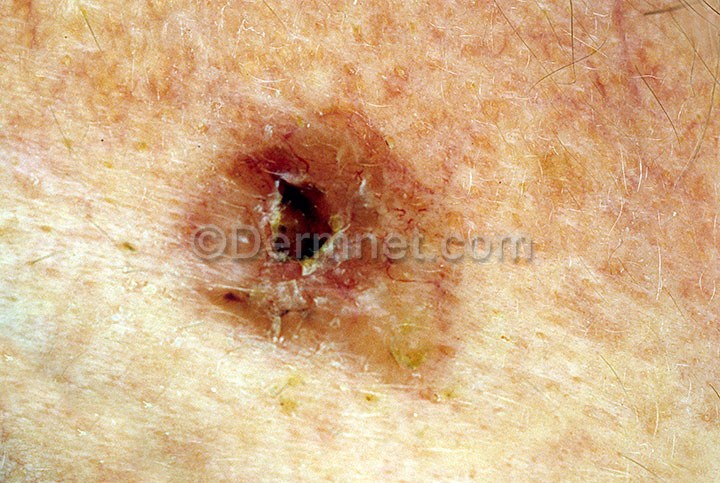
Disease: Actinic Keratosis Basal Cell Carcinoma and other Malignant Lesions